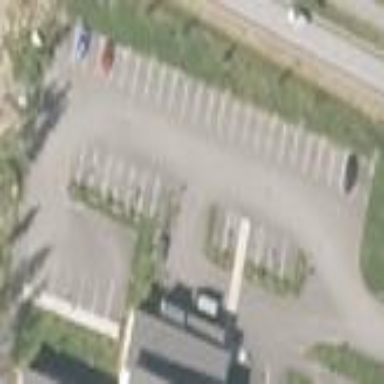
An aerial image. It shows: Parking area.